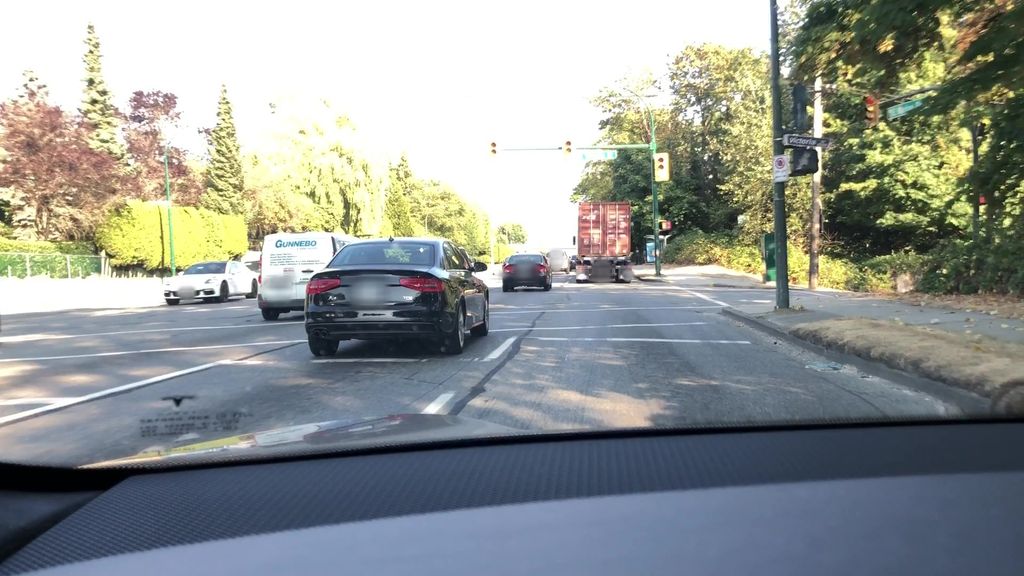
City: vancouver